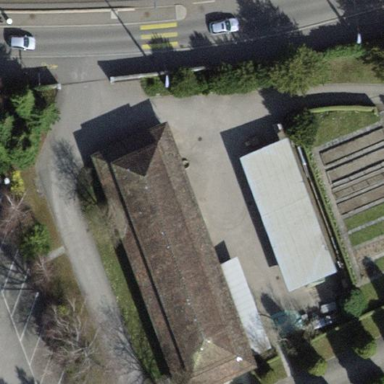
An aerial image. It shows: Building with hipped roof shape.